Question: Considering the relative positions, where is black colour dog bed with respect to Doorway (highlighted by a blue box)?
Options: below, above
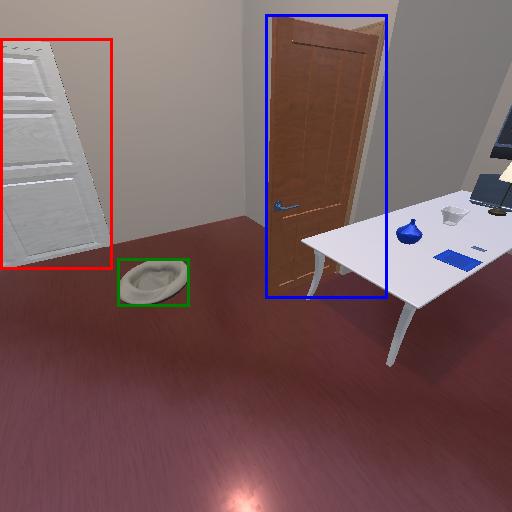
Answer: below